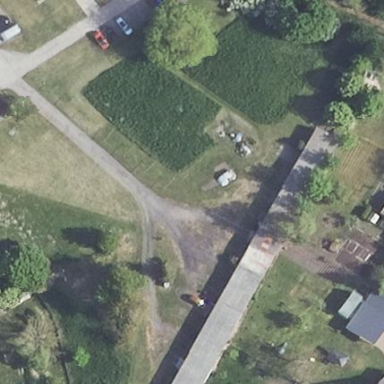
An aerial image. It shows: Group of garages.